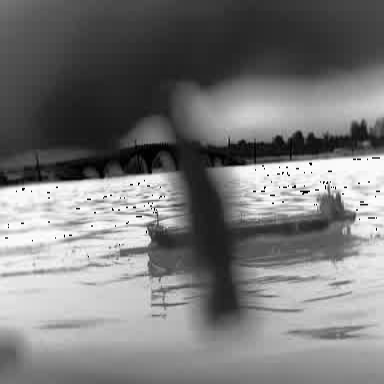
There is a liner in the infrared image.